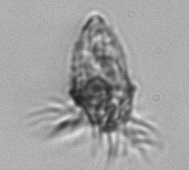
Label: Strombidium_morphotype1